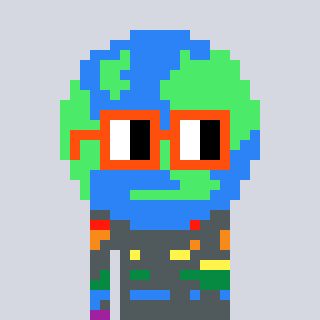
a pixel art character with square orange glasses, a earth-shaped head and a grayscale-colored body on a cool background